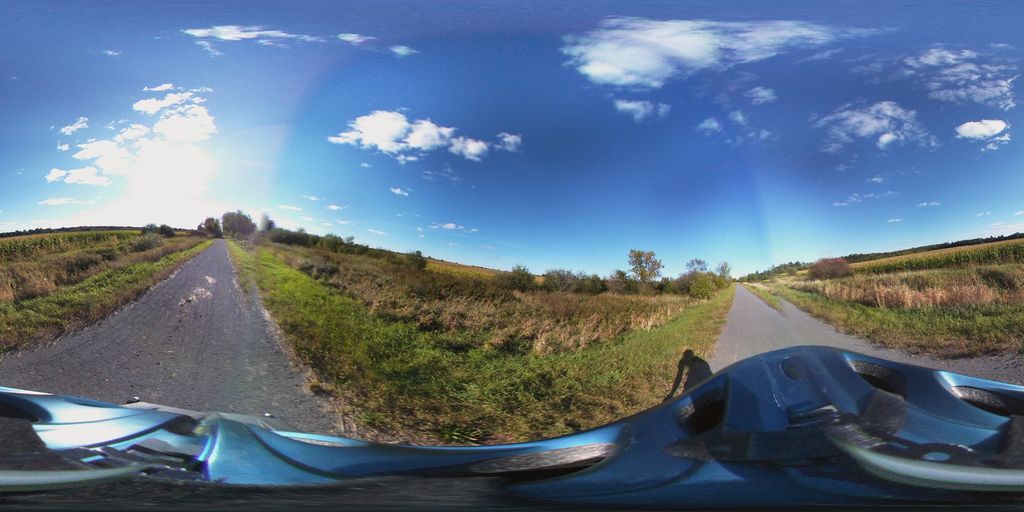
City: ottawa-gatineau